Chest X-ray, AP view. Patient: 31 years old, sex M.
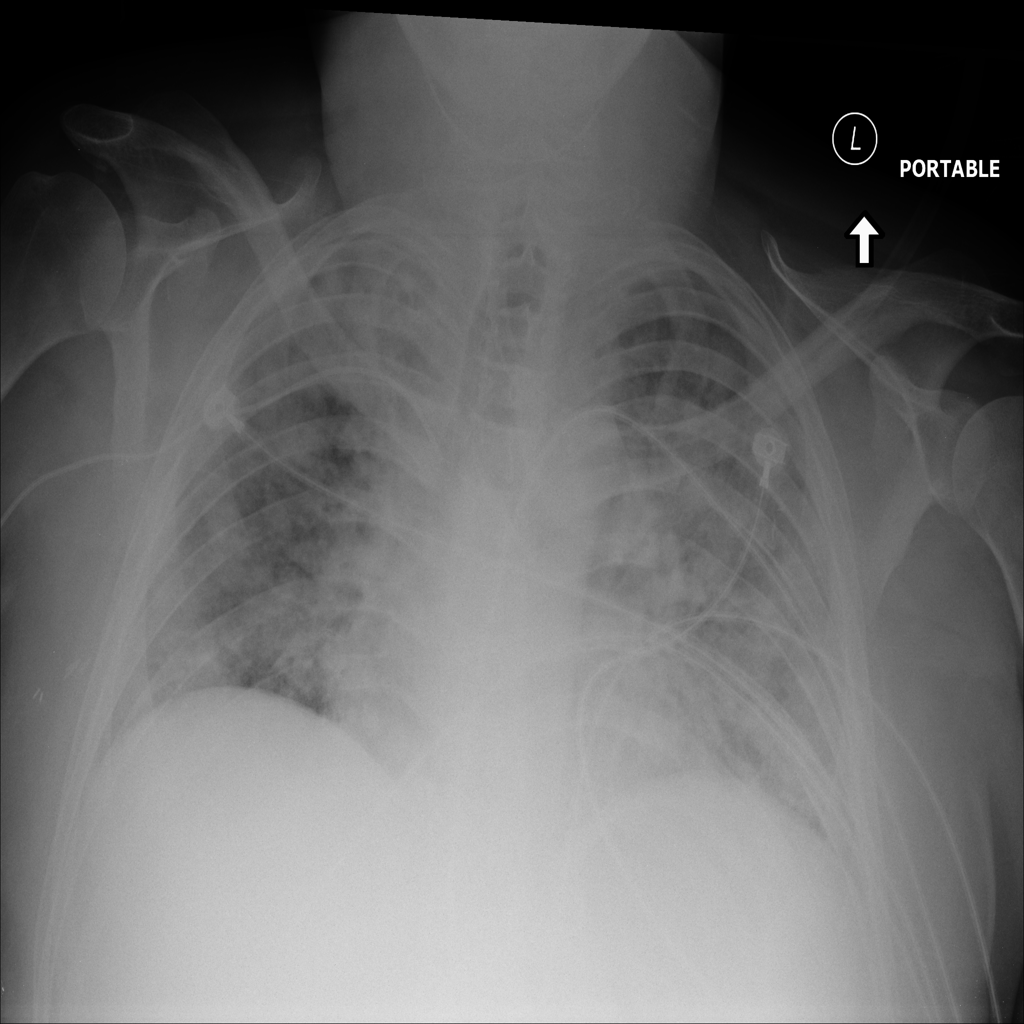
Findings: Infiltration